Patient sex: F
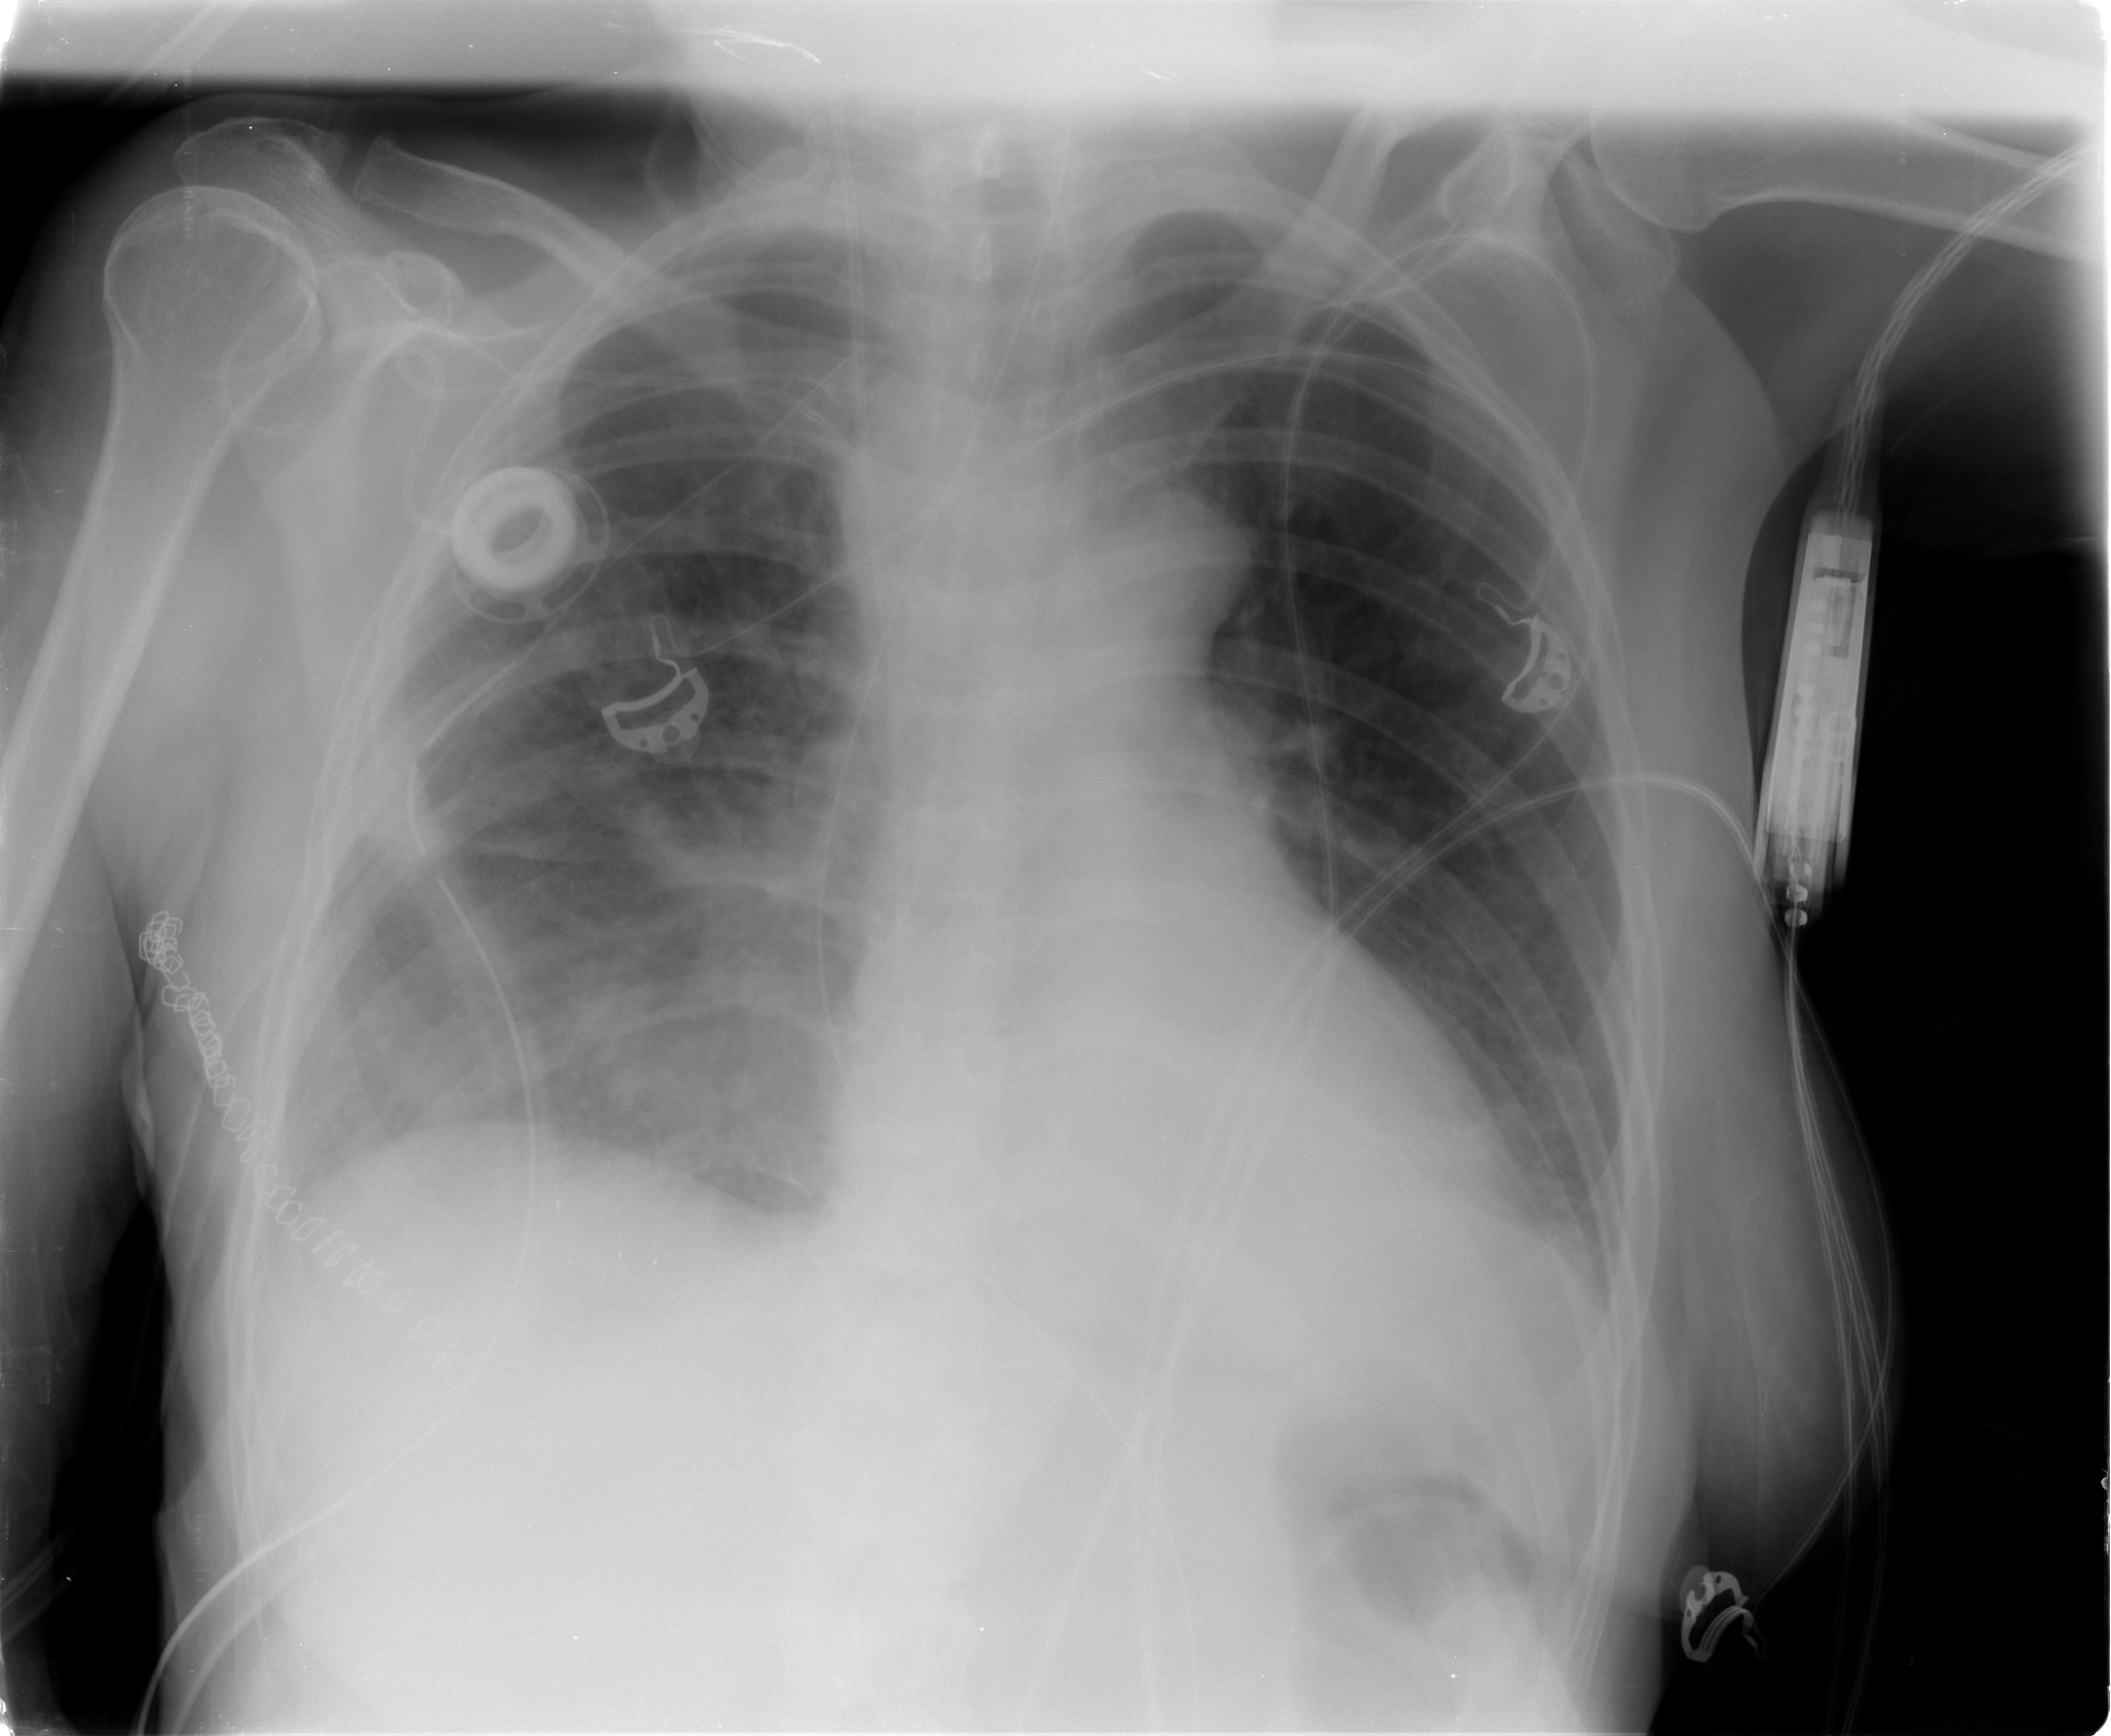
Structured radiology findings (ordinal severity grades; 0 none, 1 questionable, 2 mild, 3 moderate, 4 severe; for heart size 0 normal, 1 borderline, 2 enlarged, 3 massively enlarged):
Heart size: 0
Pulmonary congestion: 0
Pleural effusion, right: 0
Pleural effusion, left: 0
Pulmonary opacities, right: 3
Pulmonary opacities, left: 0
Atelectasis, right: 2
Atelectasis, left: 2